Field crop: maize
Growth stage: 2
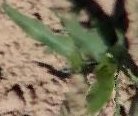
Species: maize